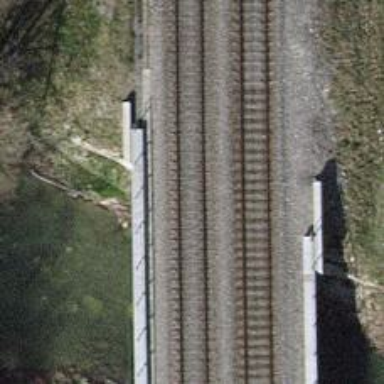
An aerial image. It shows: Railway bridge with electrified contact lines.